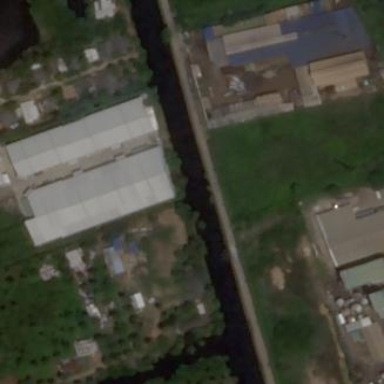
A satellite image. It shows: Industrial building.